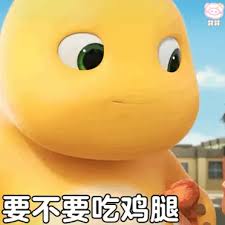
Label: nailong